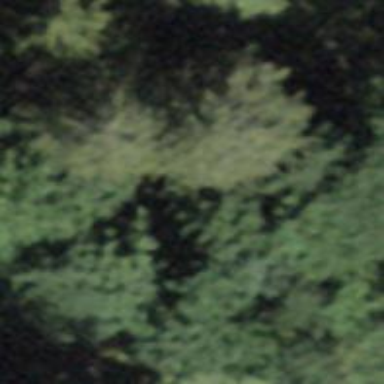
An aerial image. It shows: Forest area.